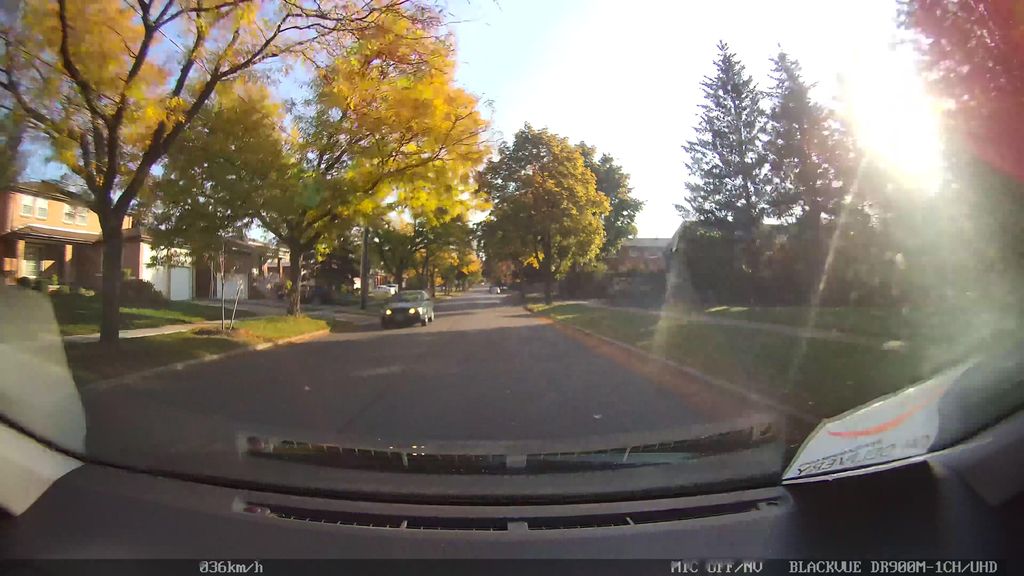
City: toronto